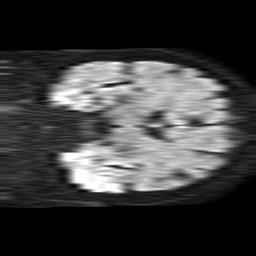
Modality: TRACE
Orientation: coronal
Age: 56
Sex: male
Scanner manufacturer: philips
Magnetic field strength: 1.5 T
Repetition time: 4.6 s
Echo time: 0.08517 s